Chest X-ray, AP view. Patient: 32 years old, sex F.
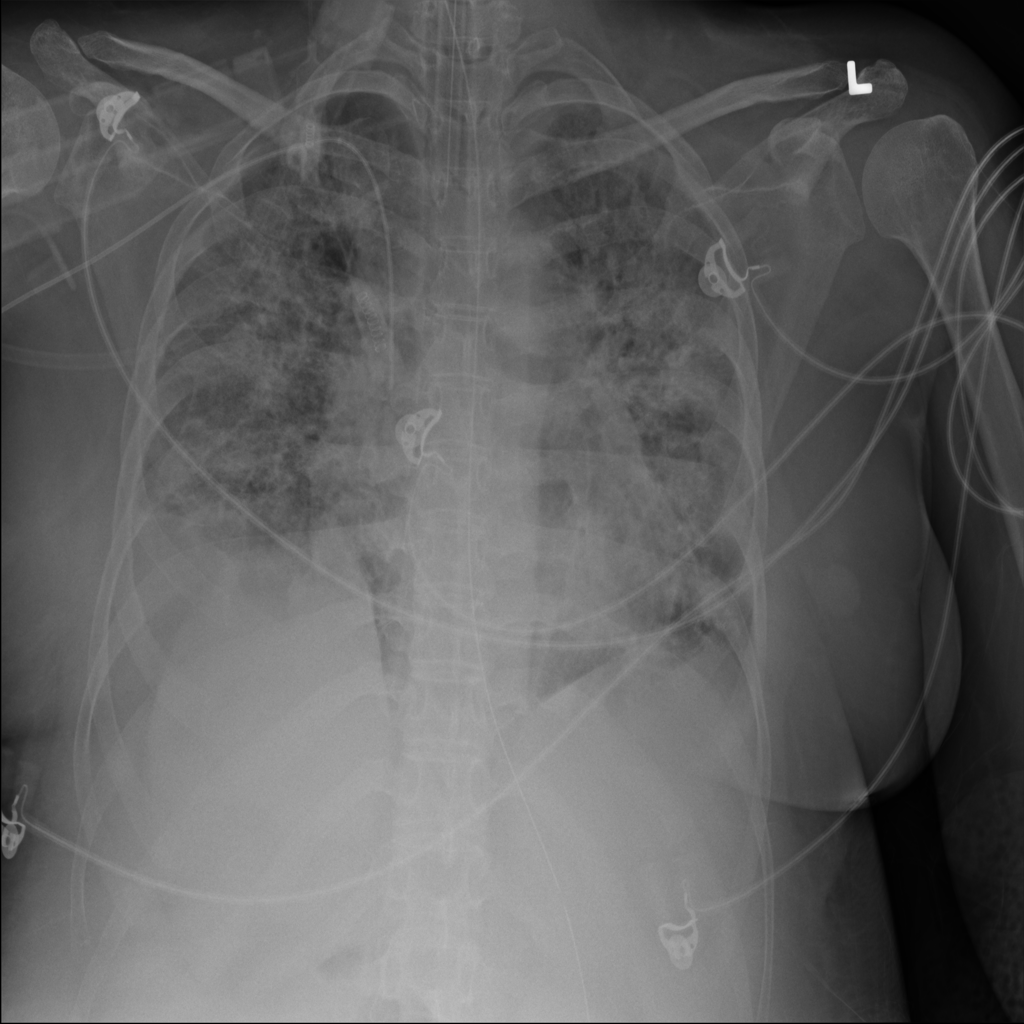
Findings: No Finding